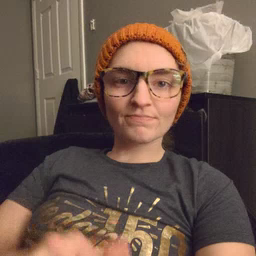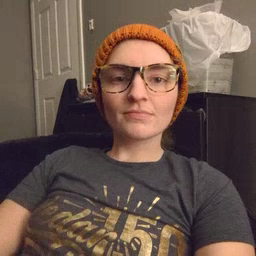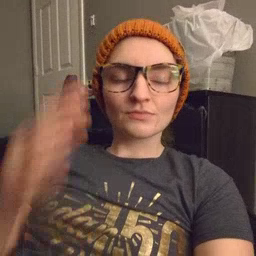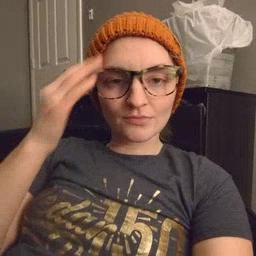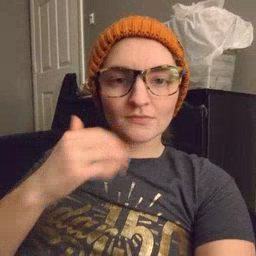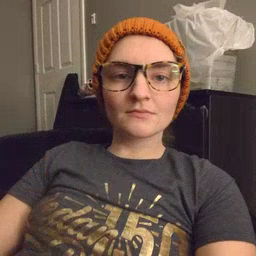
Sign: head